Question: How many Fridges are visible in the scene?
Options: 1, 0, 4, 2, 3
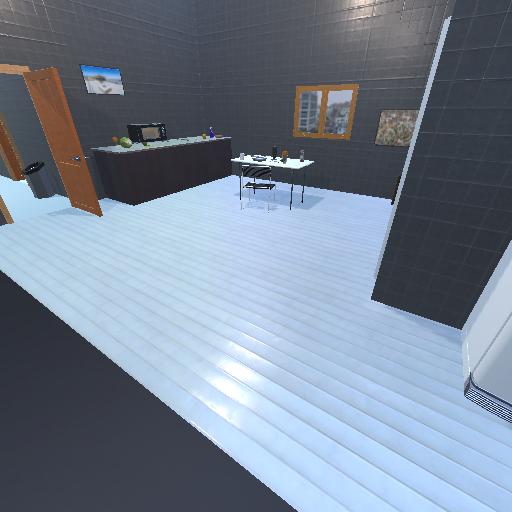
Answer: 1